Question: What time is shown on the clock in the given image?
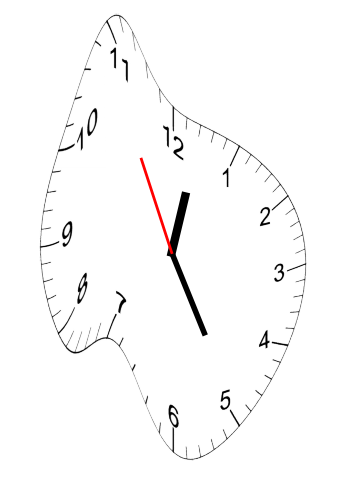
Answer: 12:24:55